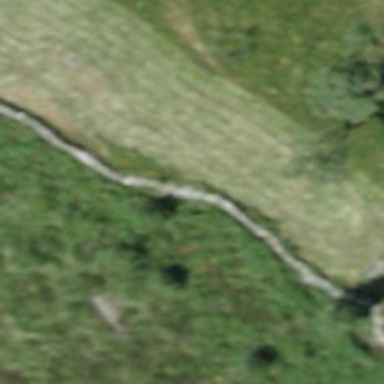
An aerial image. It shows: Dry stone wall barrier.